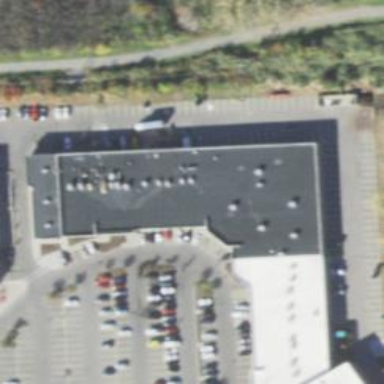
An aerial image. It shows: Fitness centre on leisure land.